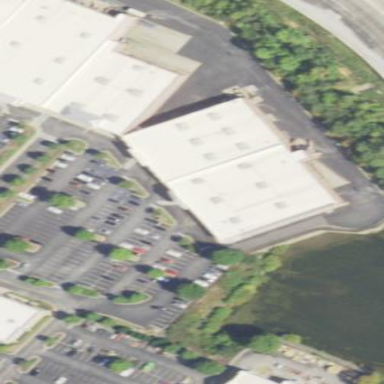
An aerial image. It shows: Building.